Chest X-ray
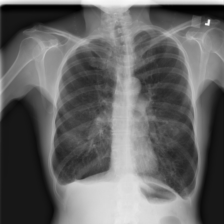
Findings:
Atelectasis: negative
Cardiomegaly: negative
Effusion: negative
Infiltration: negative
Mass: negative
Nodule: negative
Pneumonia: negative
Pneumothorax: negative
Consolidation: negative
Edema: negative
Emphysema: negative
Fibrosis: negative
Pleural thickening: negative
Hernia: negative